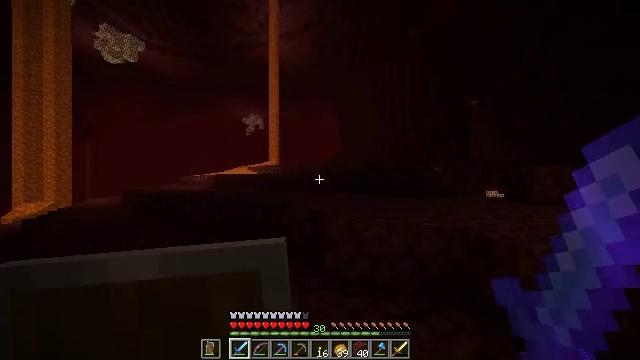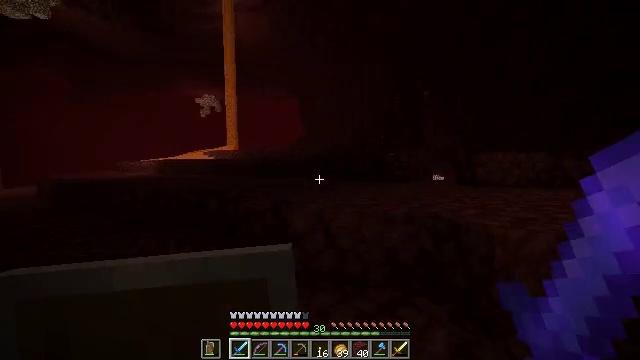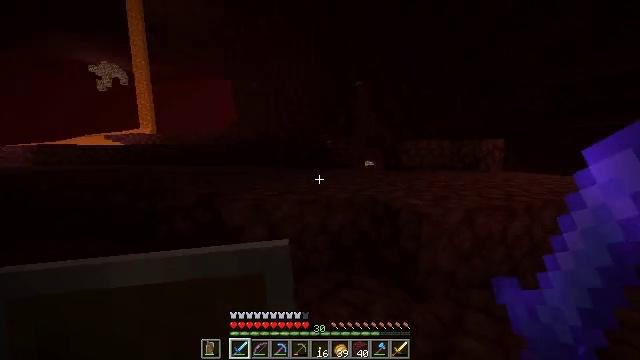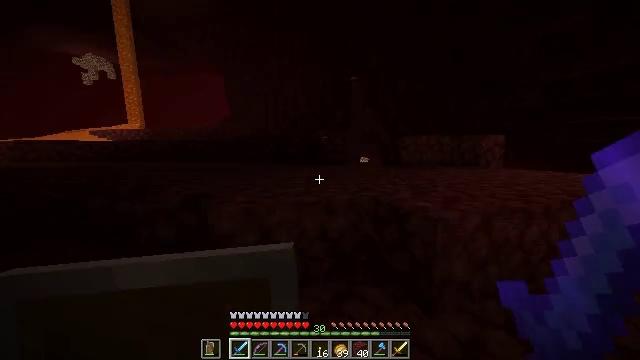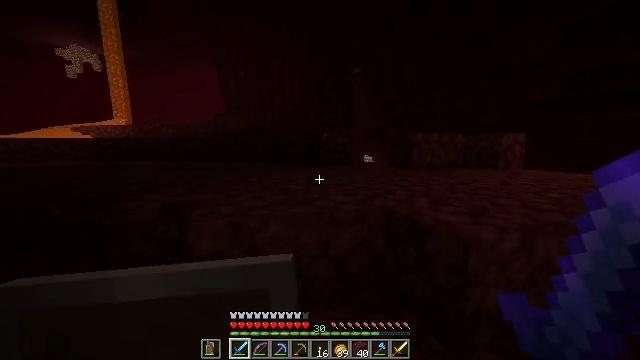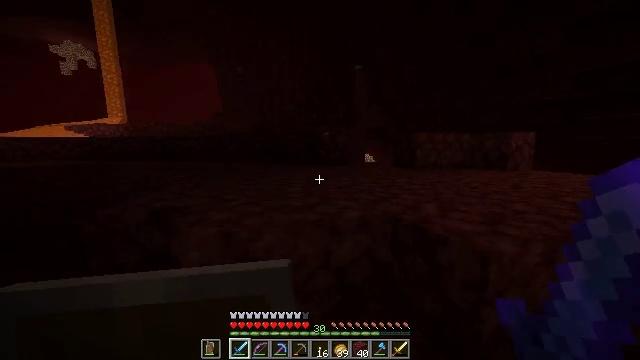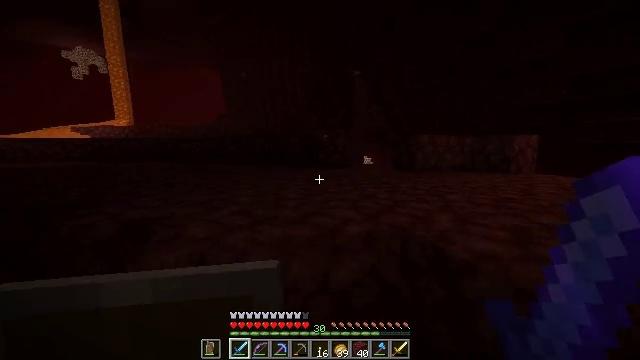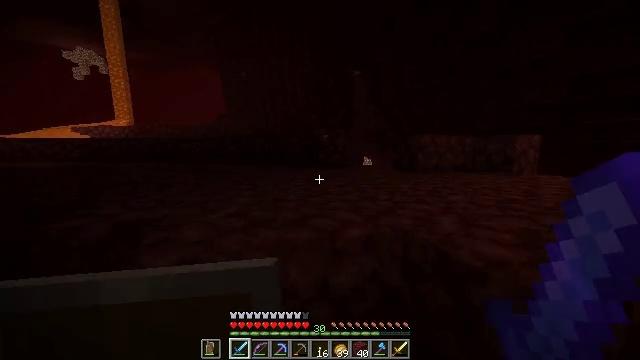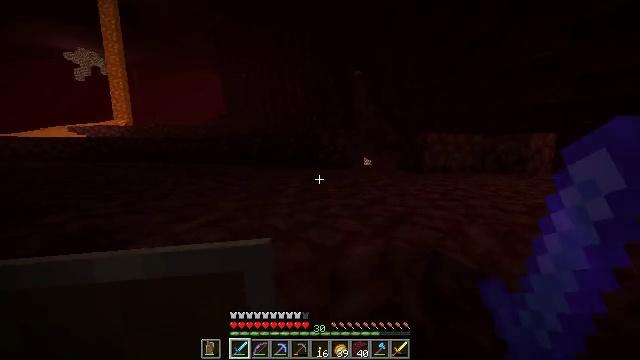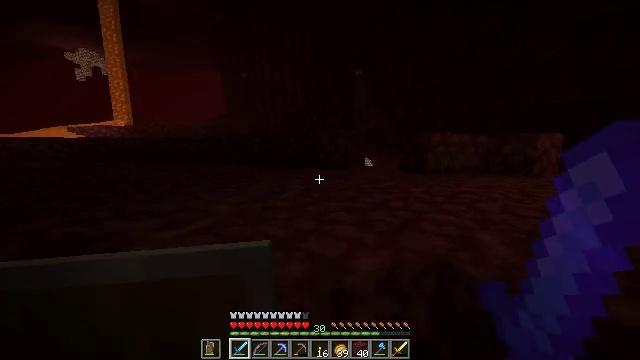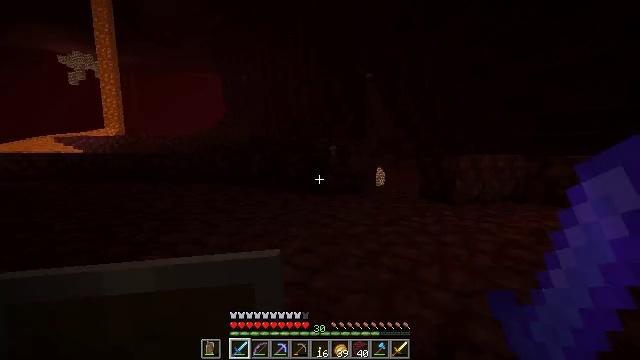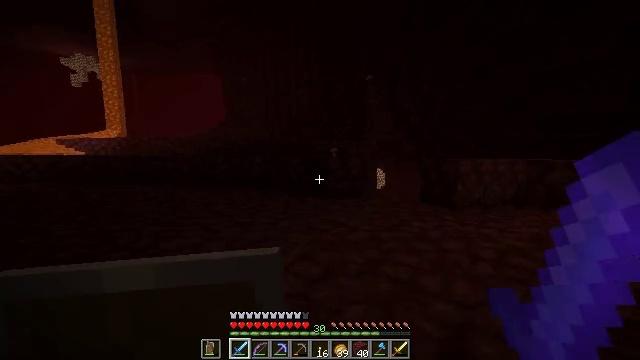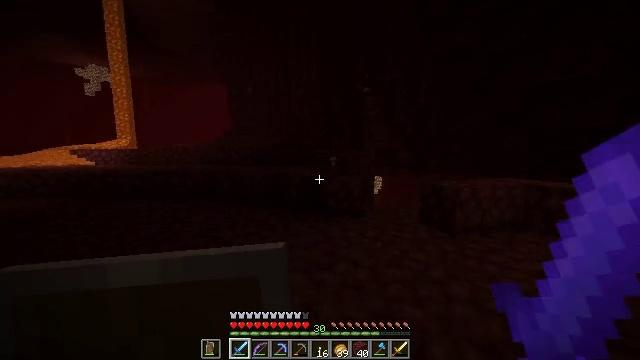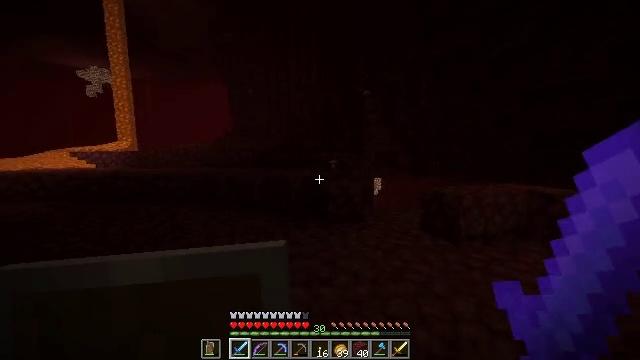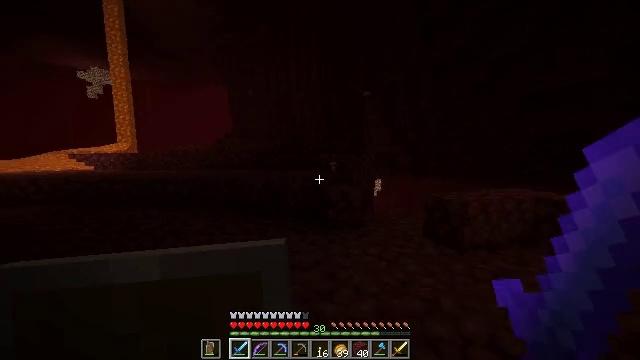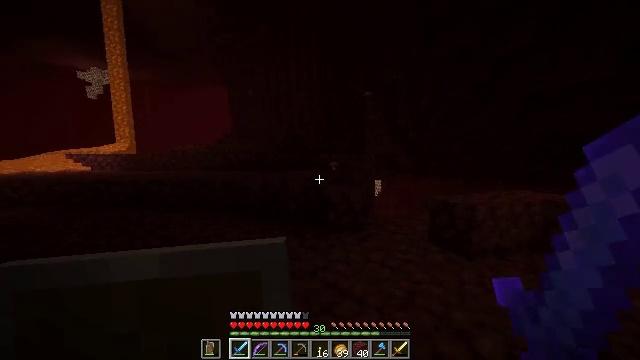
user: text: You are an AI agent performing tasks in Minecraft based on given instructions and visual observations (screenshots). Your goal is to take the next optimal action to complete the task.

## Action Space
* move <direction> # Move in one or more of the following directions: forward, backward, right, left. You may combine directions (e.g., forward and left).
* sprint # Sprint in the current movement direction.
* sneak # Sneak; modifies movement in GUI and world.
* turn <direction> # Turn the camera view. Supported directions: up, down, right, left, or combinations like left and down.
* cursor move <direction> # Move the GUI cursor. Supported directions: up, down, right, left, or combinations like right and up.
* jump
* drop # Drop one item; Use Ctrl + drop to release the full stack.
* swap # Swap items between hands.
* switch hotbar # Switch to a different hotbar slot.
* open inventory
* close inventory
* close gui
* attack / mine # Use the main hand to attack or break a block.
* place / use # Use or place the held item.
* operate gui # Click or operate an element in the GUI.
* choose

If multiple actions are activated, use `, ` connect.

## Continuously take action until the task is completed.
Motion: motion action
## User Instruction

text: Gather the brown mushroom in dark areas.
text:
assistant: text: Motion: move forward, turn right and down
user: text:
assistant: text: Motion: move forward, turn right and down
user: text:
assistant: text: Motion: move forward, turn right
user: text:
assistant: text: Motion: move forward
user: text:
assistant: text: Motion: move forward
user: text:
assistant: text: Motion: move forward
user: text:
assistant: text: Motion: move forward
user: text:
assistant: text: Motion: move forward
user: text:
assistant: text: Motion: move forward
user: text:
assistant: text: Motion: move forward, turn left and up, jump
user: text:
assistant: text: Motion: move forward, jump
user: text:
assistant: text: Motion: move forward, jump
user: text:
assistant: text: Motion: move forward, jump
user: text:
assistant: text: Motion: move forward
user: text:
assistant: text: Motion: move forward
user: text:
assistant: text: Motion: move forward
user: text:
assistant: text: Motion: move forward
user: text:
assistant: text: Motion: move forward, turn down
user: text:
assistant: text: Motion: move forward, turn right and down
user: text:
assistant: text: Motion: move forward, turn down
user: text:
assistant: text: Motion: move forward, turn left and down
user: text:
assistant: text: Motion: move forward
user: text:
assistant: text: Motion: move forward
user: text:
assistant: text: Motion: move forward
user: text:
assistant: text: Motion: move forward, turn right and down
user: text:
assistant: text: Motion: move forward, turn right and down
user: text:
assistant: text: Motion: move forward, turn right and down
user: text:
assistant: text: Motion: move forward and move right
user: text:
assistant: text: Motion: move forward and move right
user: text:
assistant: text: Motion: move forward and move right